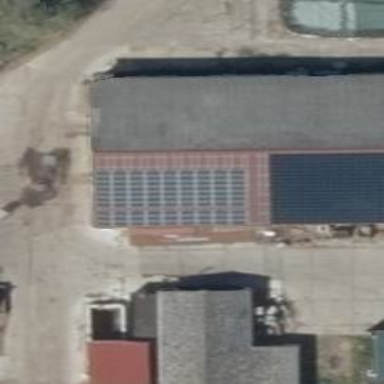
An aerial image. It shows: Small solar photovoltaic panel generator is producing electricity.